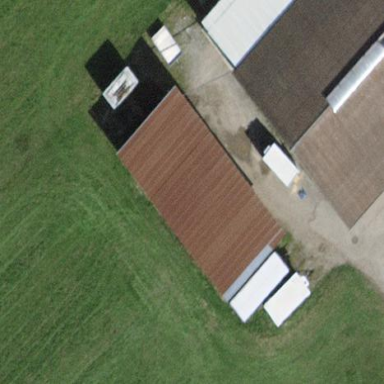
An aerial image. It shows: Shed.